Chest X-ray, AP view. Patient: 43 years old, sex M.
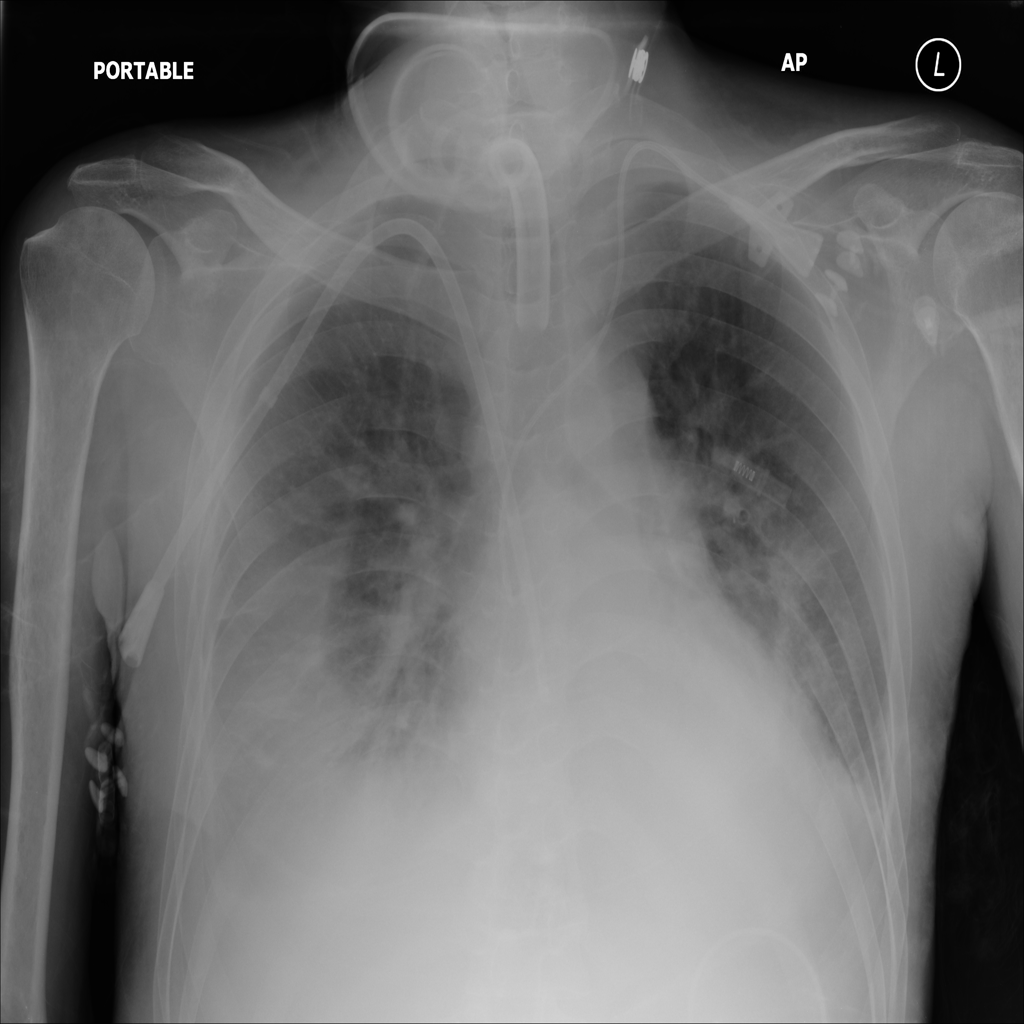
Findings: No Finding